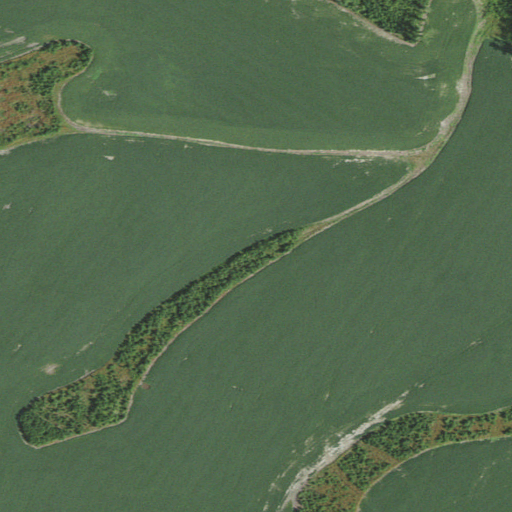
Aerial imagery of plain(s) in Virginia named Frog Level containing shrub, cultivated crops, grassland, deciduous forest, herbaceous wetlands, woody wetlands, and evergreen forest